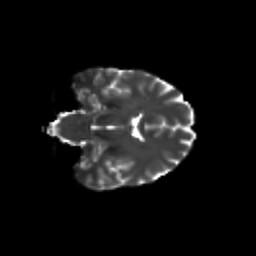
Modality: T2w
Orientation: coronal
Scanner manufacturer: siemens
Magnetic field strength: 3 T
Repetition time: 9.2 s
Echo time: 0.084 s